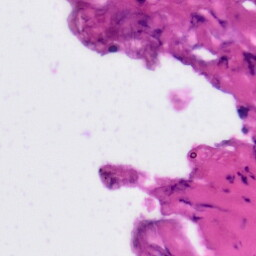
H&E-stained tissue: Tonsil